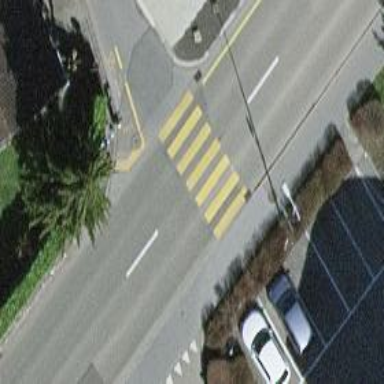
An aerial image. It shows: Marked zebra crossing on the road.